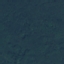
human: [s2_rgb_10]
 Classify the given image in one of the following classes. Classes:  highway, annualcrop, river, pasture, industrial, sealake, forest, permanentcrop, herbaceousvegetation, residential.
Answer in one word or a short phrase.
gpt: Forest